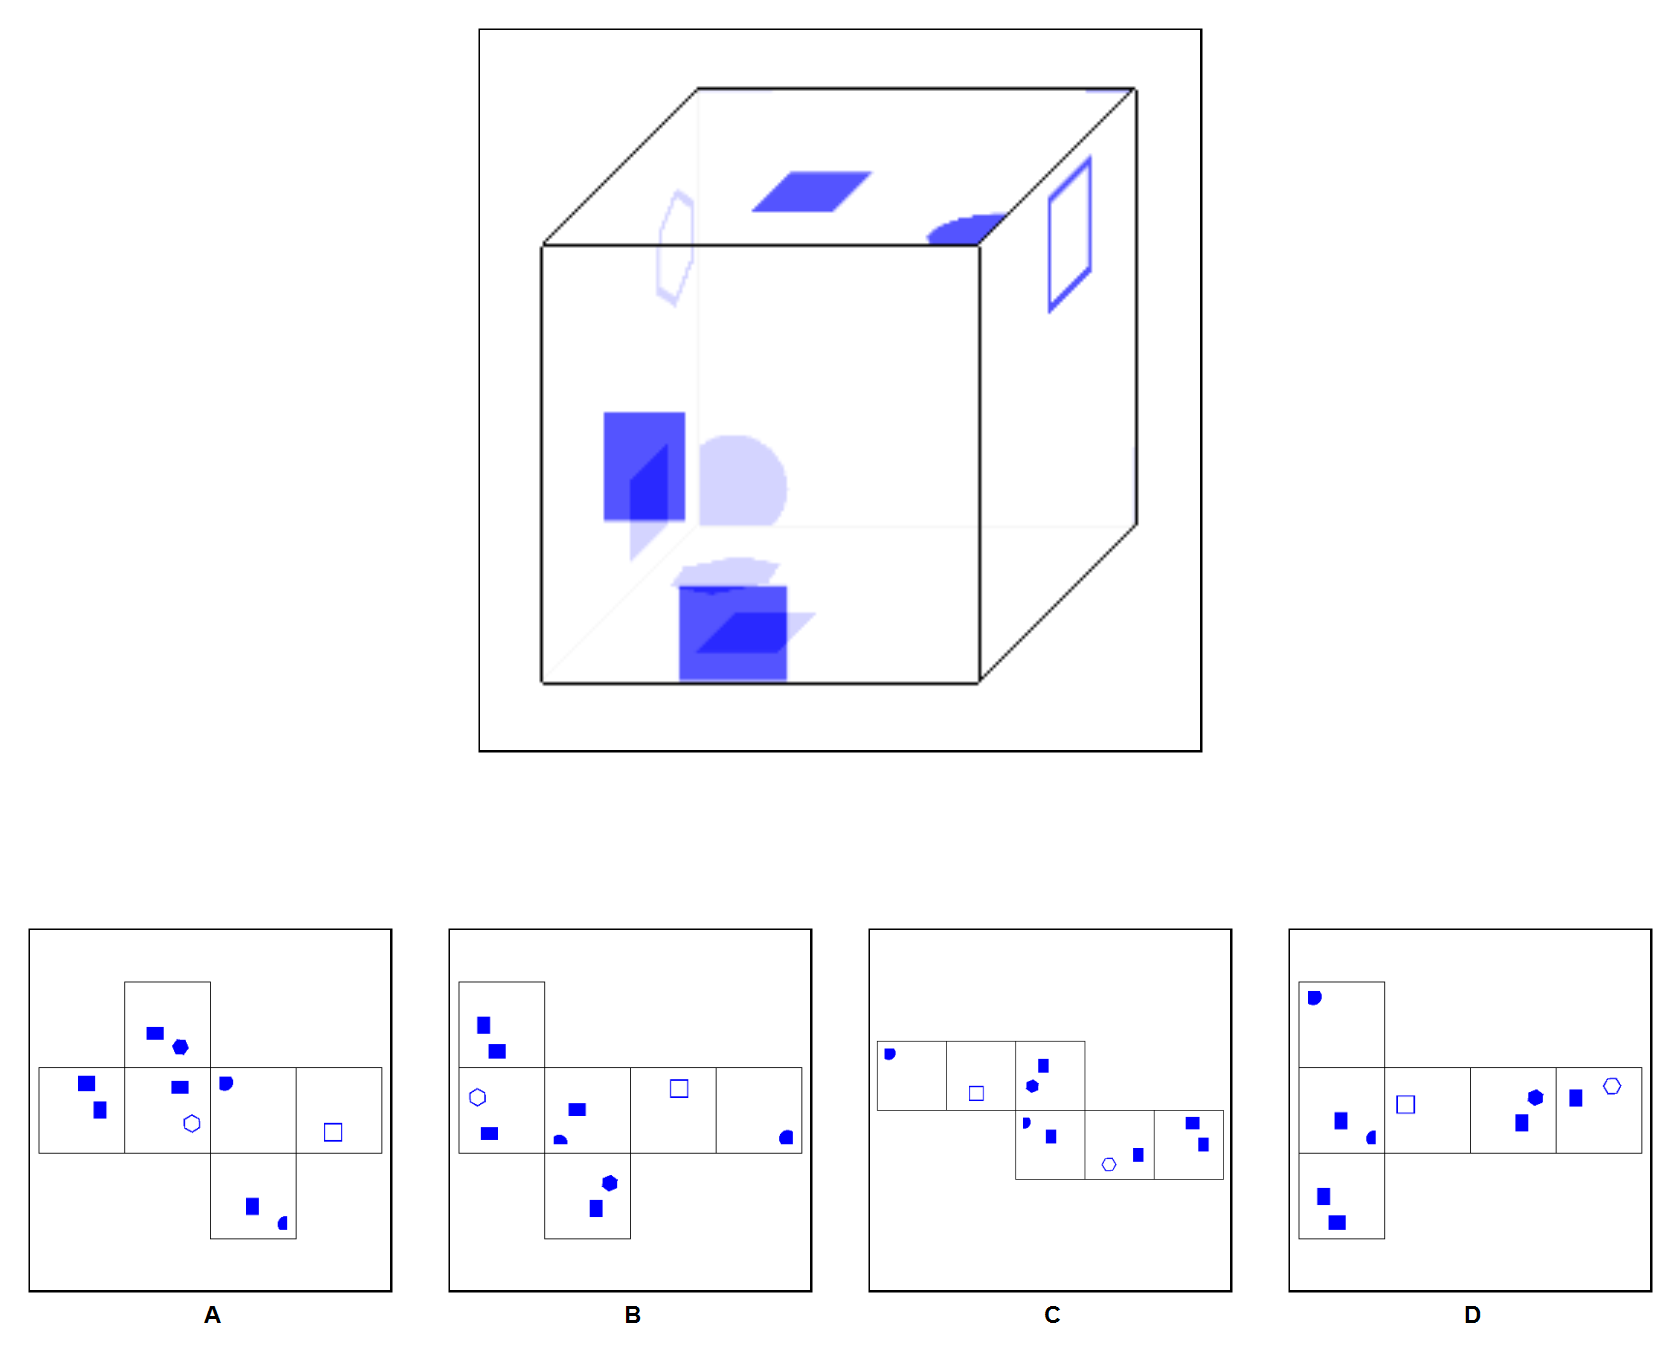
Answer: D